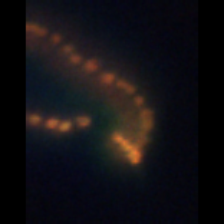
Taxon: Chaetoceros
Group: Diatoms